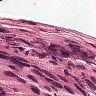
Metastatic tissue present: yes